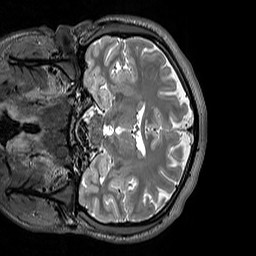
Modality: T2w
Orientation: coronal
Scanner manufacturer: siemens
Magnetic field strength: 3 T
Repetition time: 3.2 s
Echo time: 0.406 s